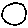
Label: circle